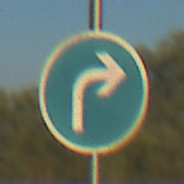
Verkehrszeichen: VorgeschriebeneFahrtrichtungRechts
Umgebung: Outdoor, RoadRail
Tageszeit: SunriseSunset
Wetter: Clear
Licht: Natural
Jahreszeit: NotSpecified
Kontrast: HighContrast